Field crop: tomato
Growth stage: 2
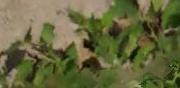
Species: tomato